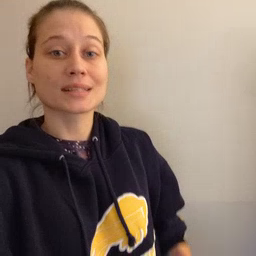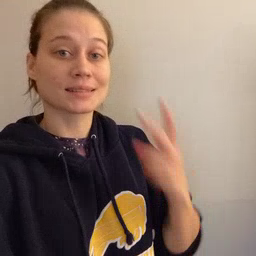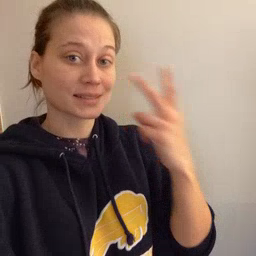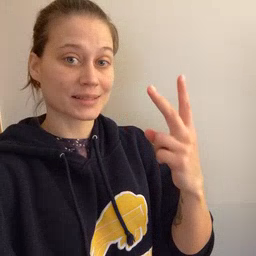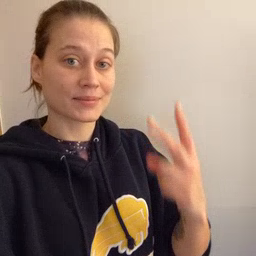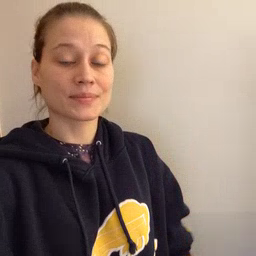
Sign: see